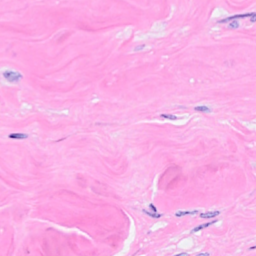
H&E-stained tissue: Breast